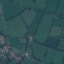
Land use / land cover: Pasture